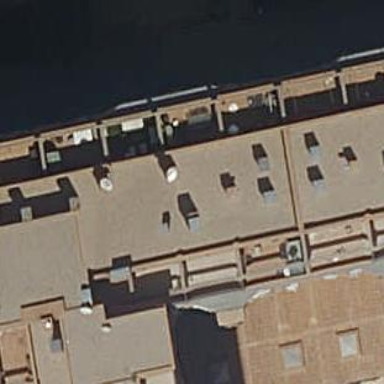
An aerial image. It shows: Part of building.